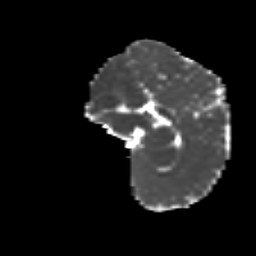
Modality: MD
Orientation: sagittal
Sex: female
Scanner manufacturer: siemens
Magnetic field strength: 3 T
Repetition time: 5 s
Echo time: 0.071 s